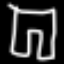
Label: pants